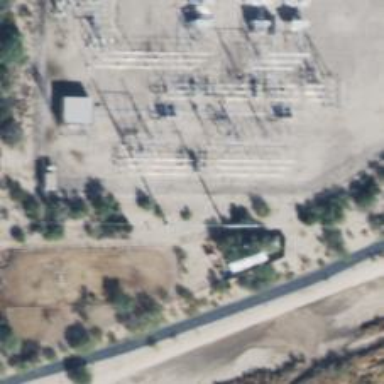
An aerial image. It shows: Switch used for power control.